Question: Do you know if it's possible to adjust automatically the width of the window to match the length of the text in it?
For example the  the text get out of the window.
Or if better, is it possible to do line break to fit the text in the window?
PS: to insert the text in my window I am using a 'ttk.Label()'
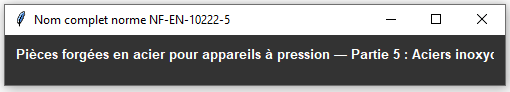
Answer: Try using the 'wraplength' attribute of the label
'''
import tkinter as tk
root = tk.Tk()
tk.Label(root,width=40,text="This is going to be far too long to fit on the screen that I have chosen").grid()
tk.Label(root,width=40,wraplength=100,text="This is going to be far too long to fit on the screen that I have chosen but will wrap").grid()
root.mainloop()
'''
The behaviour seems a bit inconsistent to me but it should wrap at 40 characters.